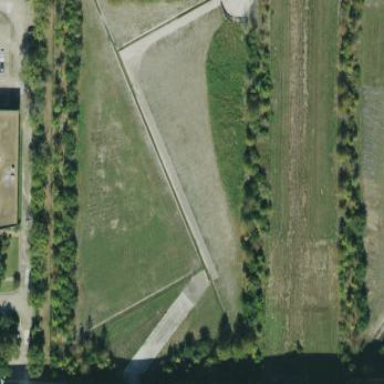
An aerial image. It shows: Grass-covered detention basin with water.